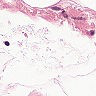
Metastatic tissue present: no